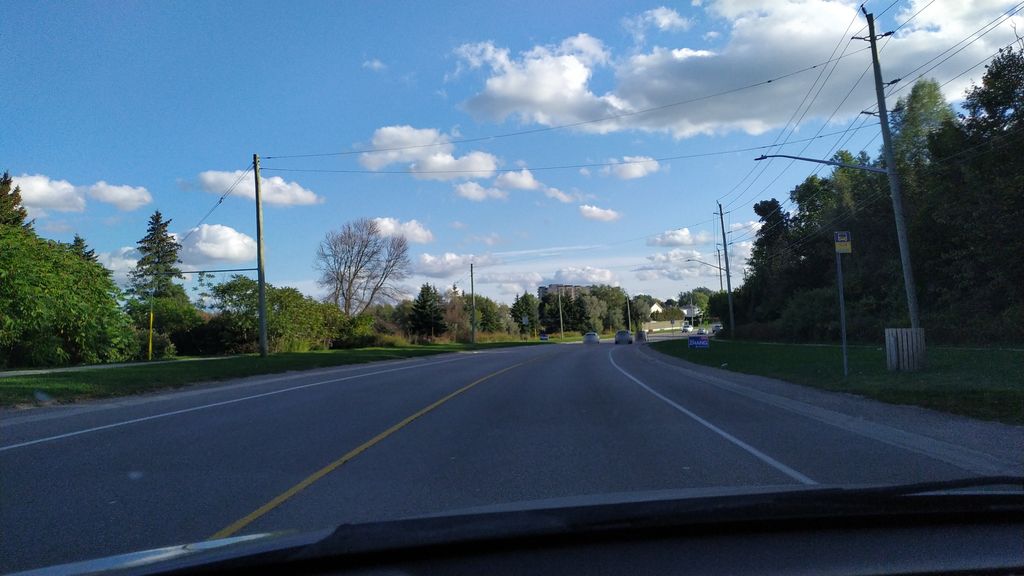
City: kitchener-waterloo